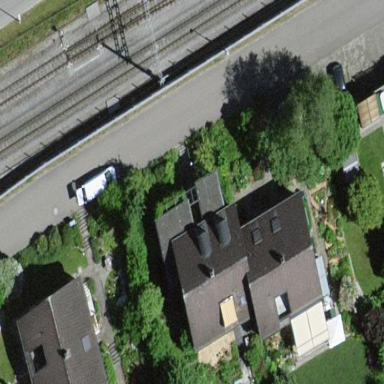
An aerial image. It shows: Terrace building.